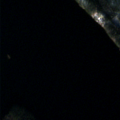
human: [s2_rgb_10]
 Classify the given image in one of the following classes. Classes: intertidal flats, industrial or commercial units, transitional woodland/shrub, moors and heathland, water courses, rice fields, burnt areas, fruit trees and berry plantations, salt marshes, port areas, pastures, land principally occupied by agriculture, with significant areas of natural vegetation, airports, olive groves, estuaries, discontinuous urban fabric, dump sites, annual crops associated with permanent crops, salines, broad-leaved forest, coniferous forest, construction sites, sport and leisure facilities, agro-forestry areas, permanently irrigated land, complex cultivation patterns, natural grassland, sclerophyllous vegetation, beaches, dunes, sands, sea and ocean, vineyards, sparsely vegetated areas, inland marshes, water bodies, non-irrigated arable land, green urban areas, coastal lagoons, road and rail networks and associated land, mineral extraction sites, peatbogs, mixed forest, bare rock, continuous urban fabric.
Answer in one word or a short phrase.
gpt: broad-leaved forest, coniferous forest, water bodies